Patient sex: M
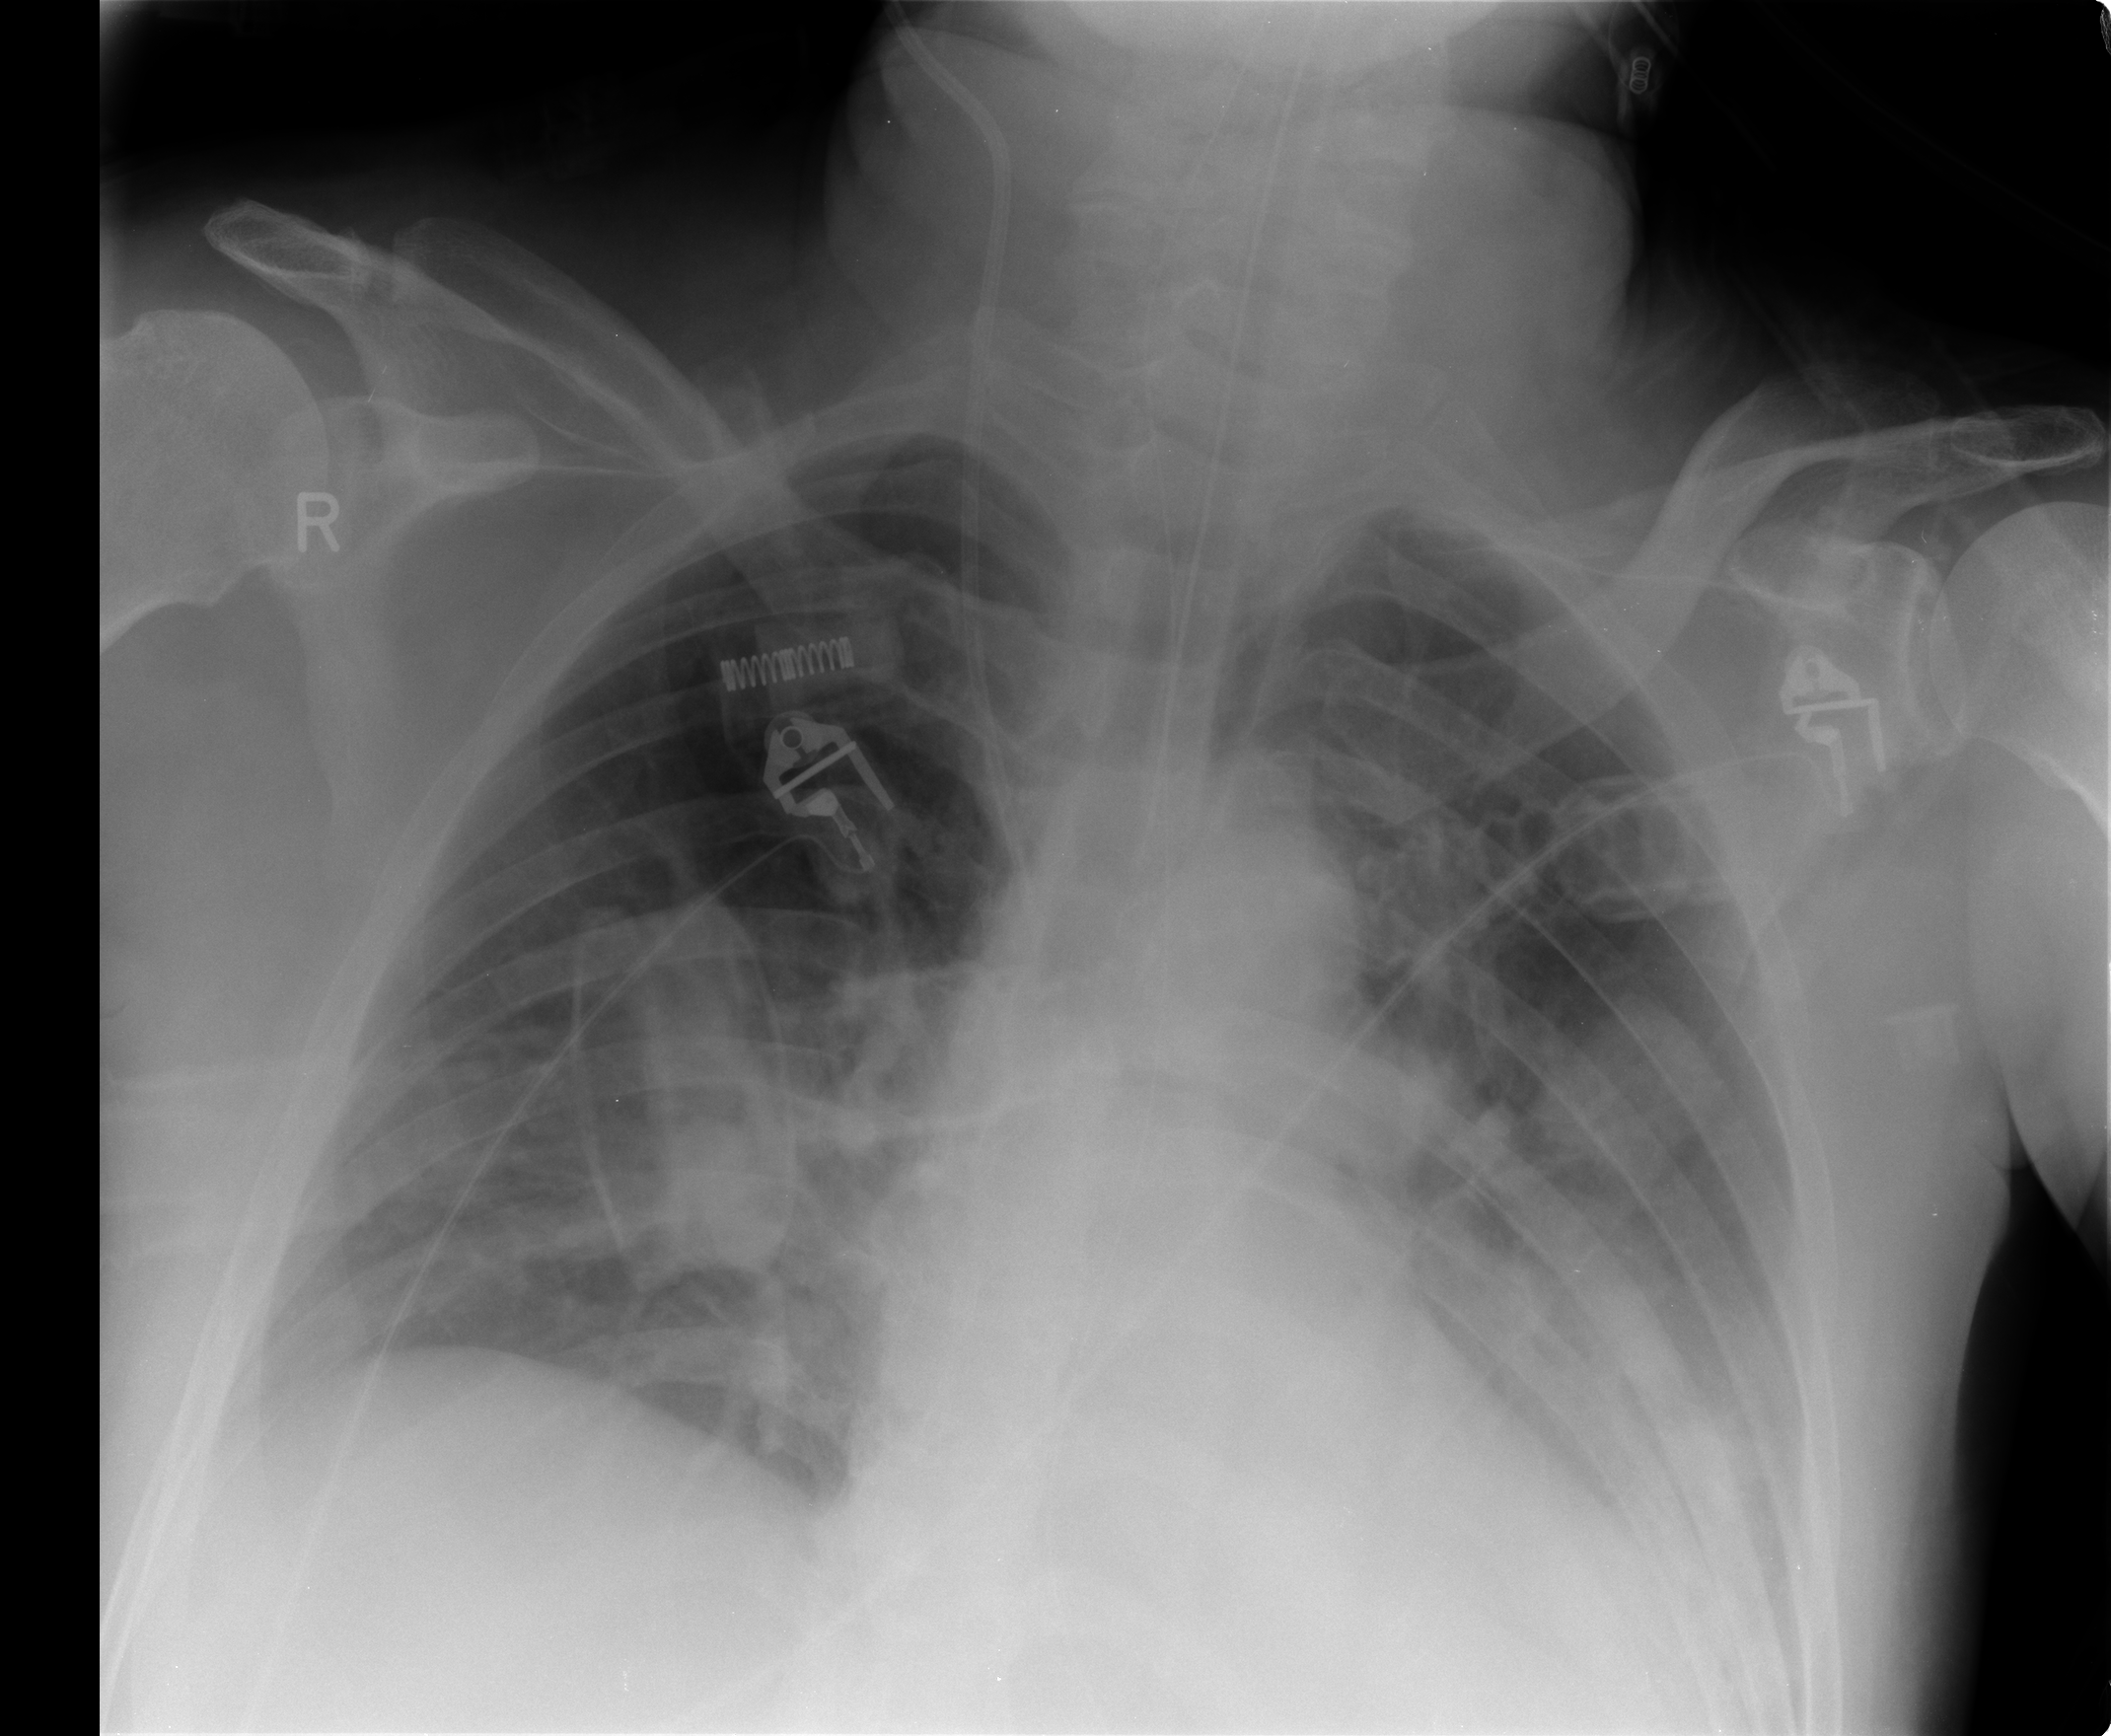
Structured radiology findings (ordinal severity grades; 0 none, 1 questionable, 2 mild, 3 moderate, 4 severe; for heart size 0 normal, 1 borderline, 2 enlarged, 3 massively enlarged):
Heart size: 1
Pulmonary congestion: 1
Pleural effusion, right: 1
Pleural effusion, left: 1
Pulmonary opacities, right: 2
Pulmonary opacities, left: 3
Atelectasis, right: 2
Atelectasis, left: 2